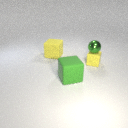
small yellow rubber cube below small green metal sphere